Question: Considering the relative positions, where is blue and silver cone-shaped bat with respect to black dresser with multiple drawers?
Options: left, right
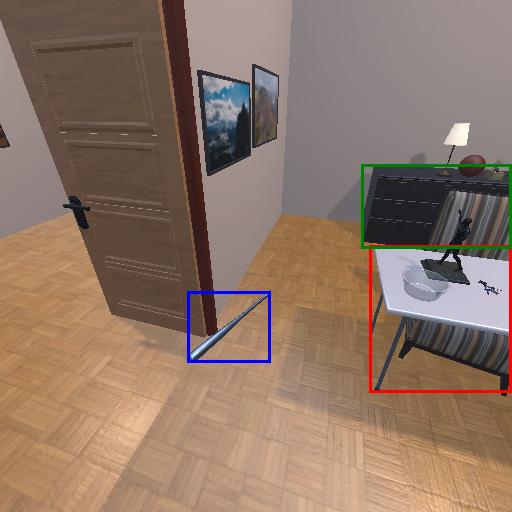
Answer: left